Question: Every time I start to run my app, or I'm just starting Xcode I get this error:

I think the problem is that I don't know where my .xctest files are. I think I maybe deleted them.
Would be very nice if someone of you could help me! Maybe tell me how to recover these files, make some new one or something else.
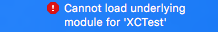
Answer: You accidentally added one of your Xcode Unit Test files to your main app target.
Remove it:
1. Select test file
2. Open right side panel
3. Select Identity and Type tab
4. Unselect your app Target (not the unit test lego icon)
Tip:
Next time you add a new unit test, only add it to your unit test target. If you accidentally include any of your app targets, they will not have the XCTest framework available.
<URL>